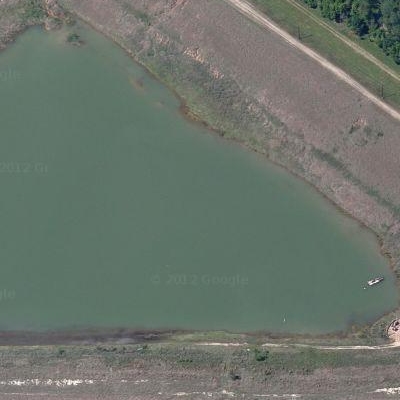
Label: dRiverLake